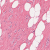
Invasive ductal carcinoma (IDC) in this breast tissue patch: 1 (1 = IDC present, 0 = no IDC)